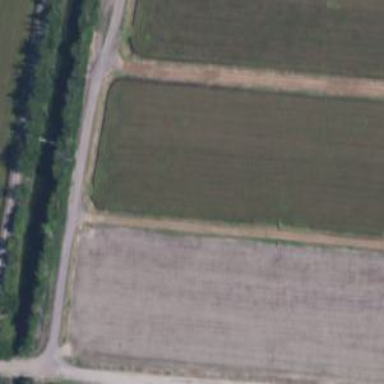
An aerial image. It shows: Farmland where cranberries are grown.